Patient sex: F
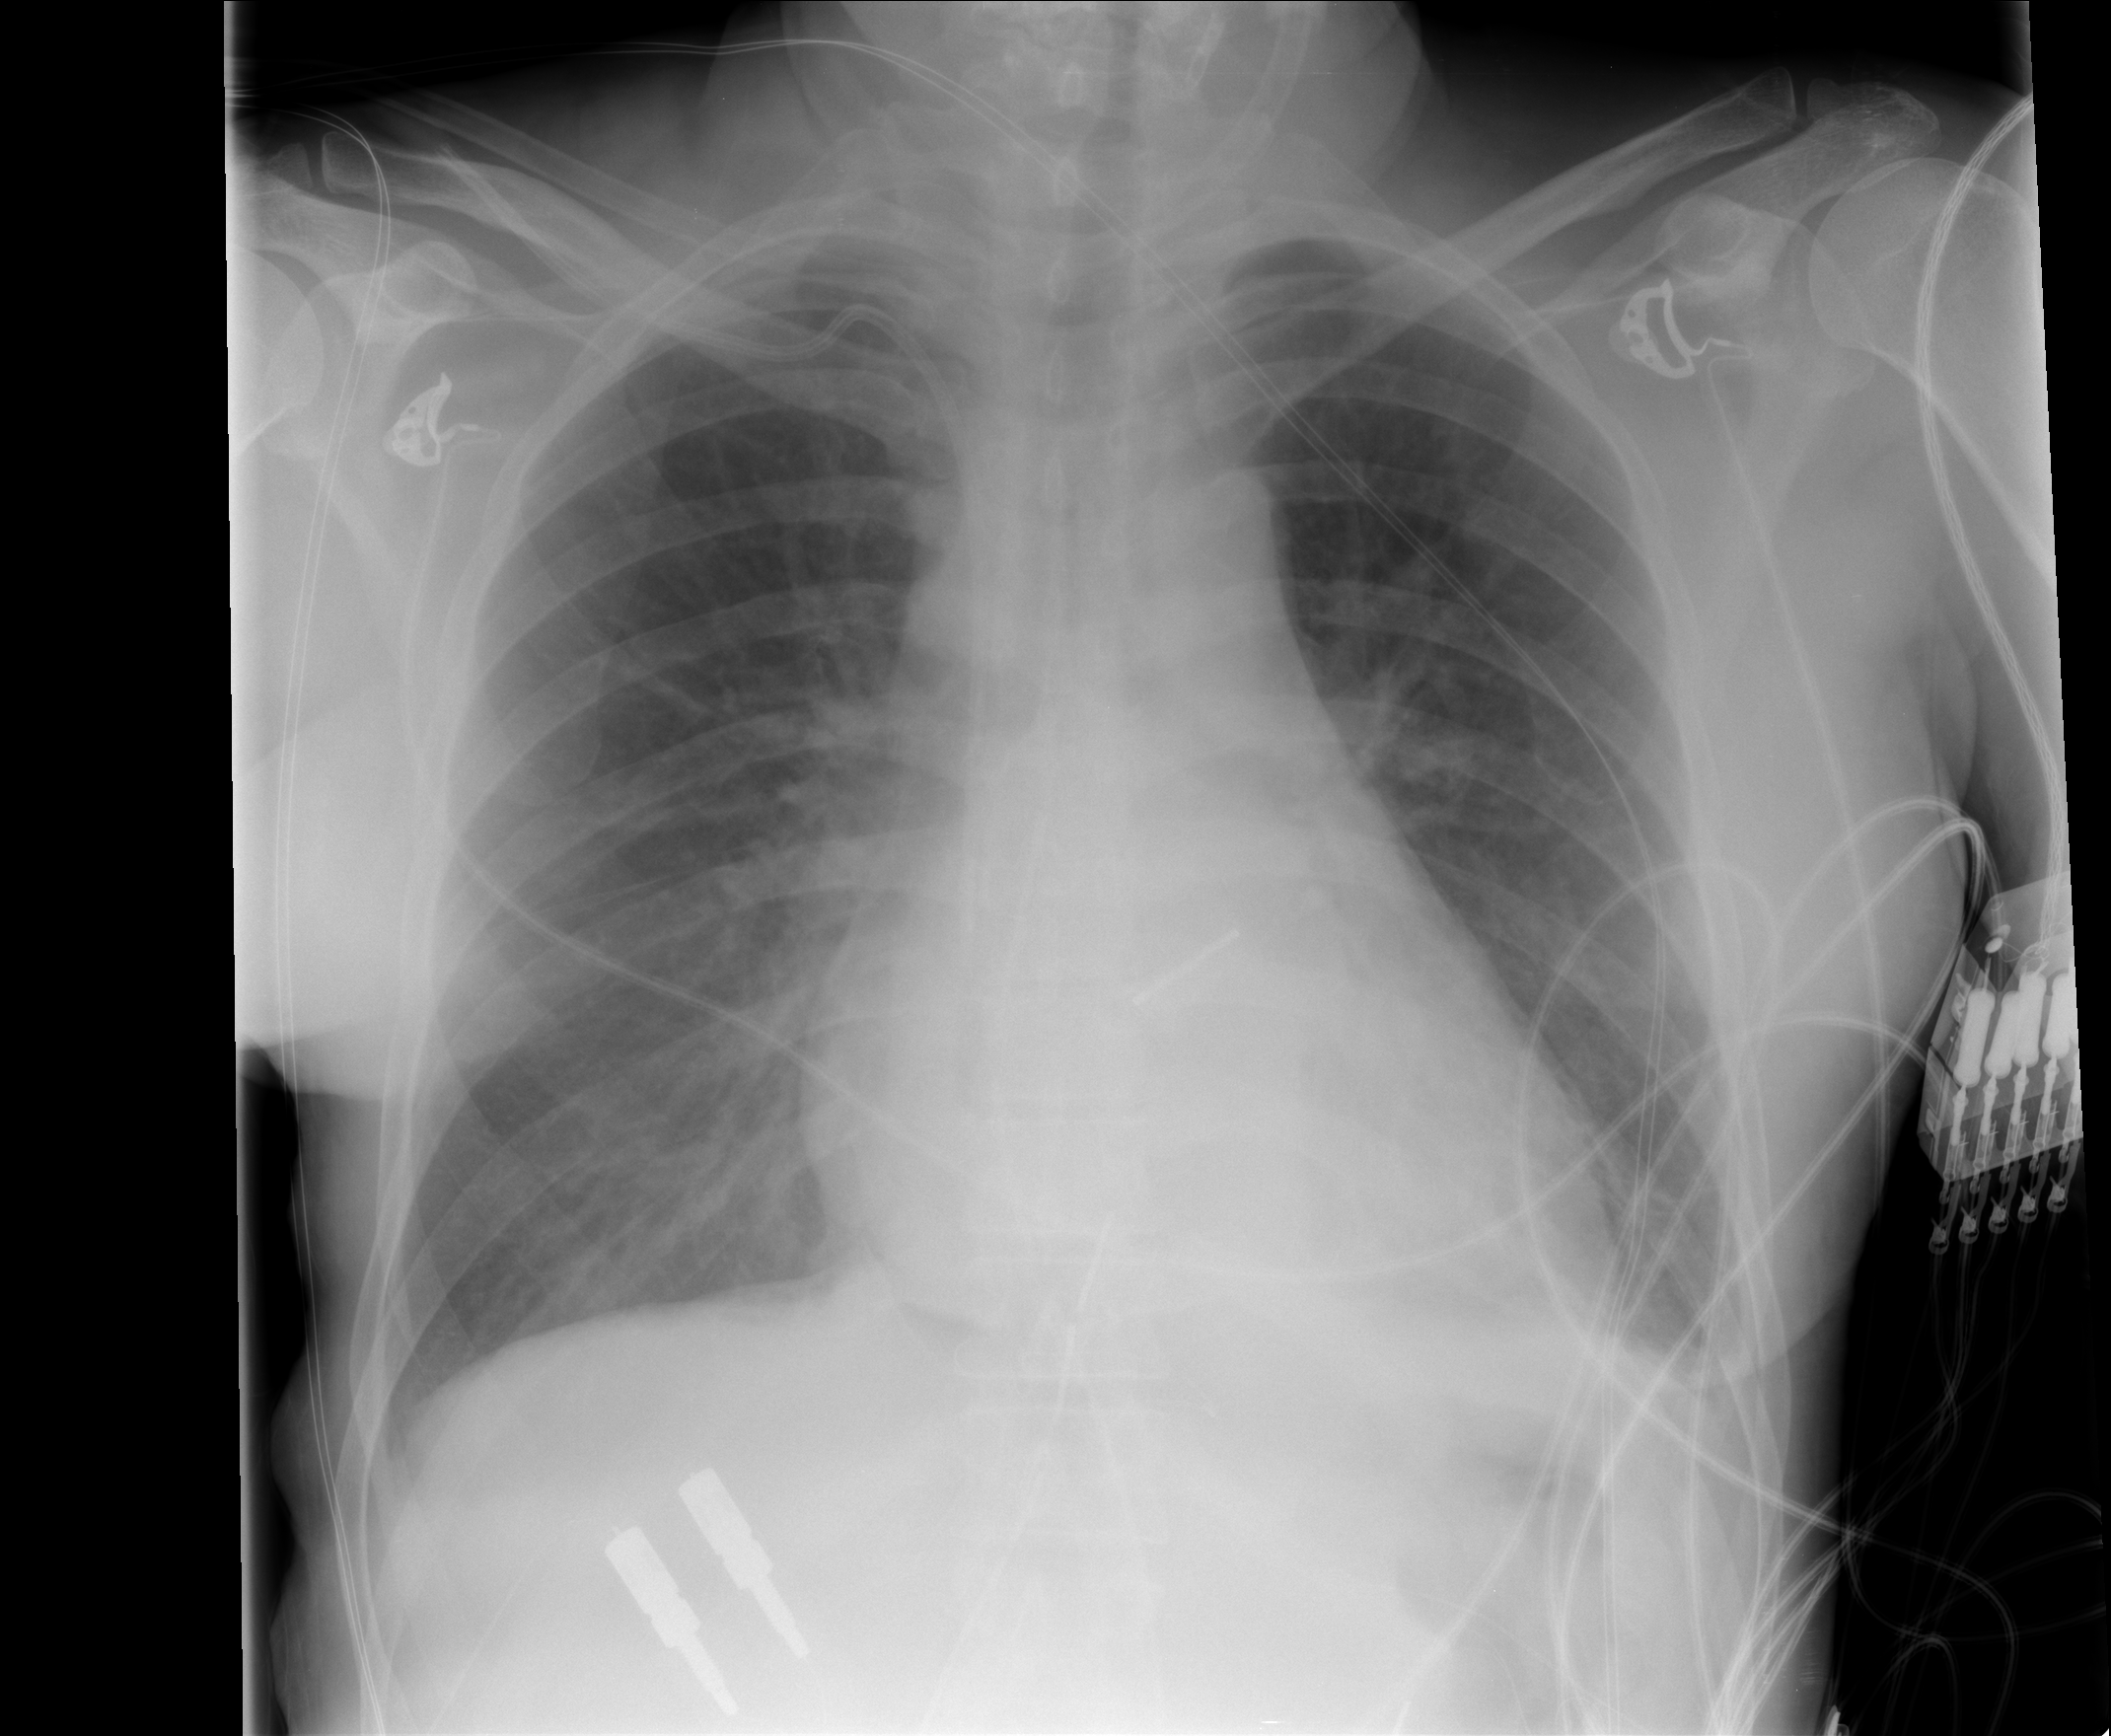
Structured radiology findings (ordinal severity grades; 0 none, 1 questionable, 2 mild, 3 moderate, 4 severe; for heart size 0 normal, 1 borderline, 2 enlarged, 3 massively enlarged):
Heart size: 1
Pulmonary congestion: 0
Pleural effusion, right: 1
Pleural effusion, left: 2
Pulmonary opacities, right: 0
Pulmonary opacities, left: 0
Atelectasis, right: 0
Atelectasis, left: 0